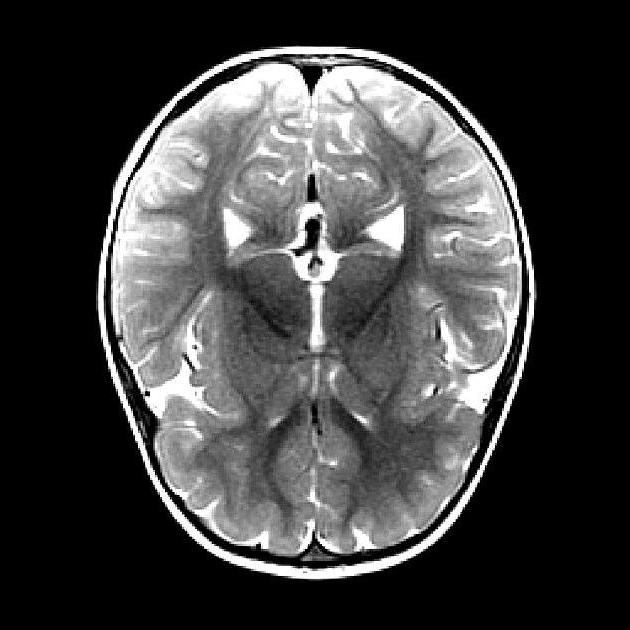
Label: notumor